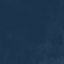
Land use / land cover: SeaLake